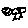
Label: bird